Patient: sex M, age 61
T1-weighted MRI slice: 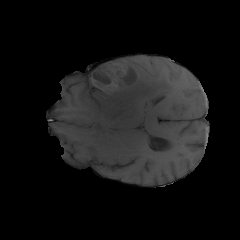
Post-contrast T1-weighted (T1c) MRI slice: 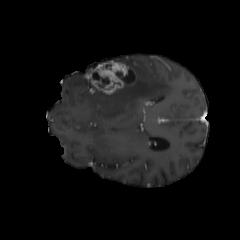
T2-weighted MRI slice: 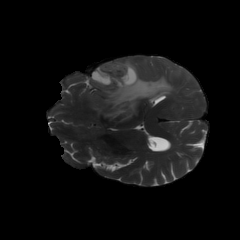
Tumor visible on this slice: yes
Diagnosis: Glioblastoma, IDH-wildtype
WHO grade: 4